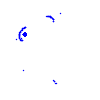
Particle: electron